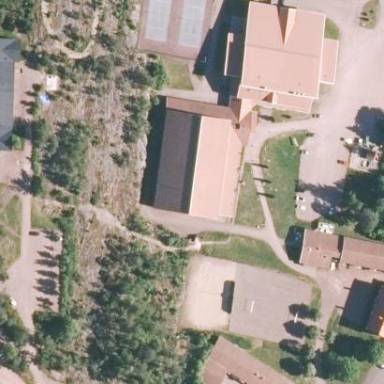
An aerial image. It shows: Sports hall building.